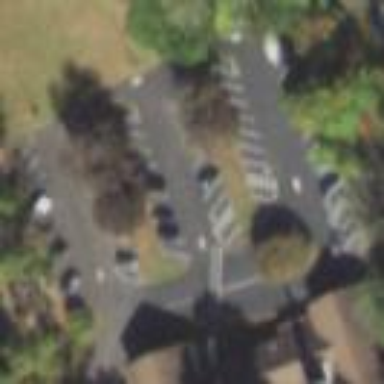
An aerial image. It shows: Parking area.